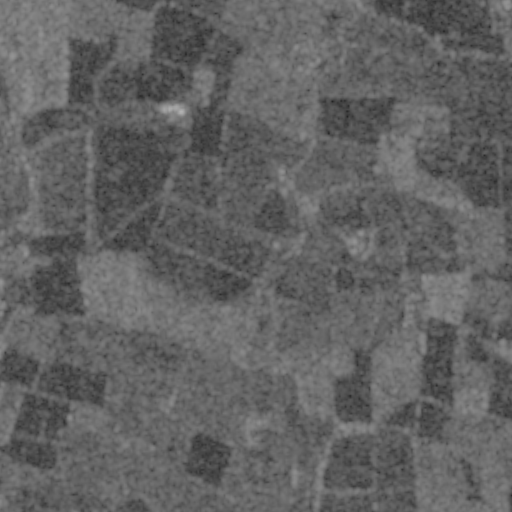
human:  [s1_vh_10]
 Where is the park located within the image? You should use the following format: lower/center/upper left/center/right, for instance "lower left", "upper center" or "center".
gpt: The park is located in the center left of the image.
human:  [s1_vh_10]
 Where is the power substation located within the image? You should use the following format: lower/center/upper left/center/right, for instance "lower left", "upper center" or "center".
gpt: The power substation is located in the center of the image.
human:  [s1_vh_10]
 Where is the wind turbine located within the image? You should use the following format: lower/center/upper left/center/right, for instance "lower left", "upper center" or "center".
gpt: The wind turbine is located in the lower left of the image.
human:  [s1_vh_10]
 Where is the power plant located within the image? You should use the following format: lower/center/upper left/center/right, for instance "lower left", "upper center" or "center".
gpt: There is no power plant in the image.

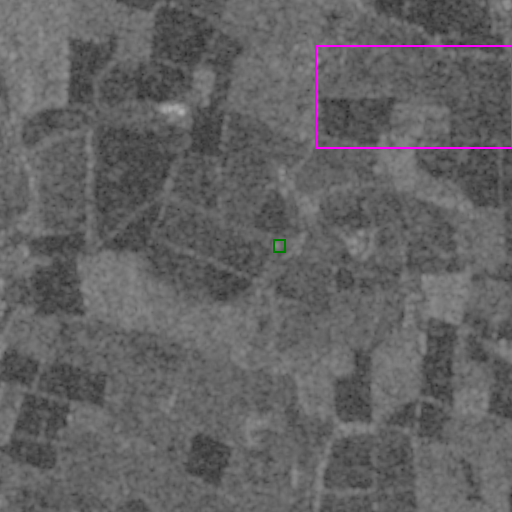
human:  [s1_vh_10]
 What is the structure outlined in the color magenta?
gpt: The structure outlined in magenta is a crop field.
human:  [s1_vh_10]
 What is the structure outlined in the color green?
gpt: The structure outlined in green is a power substation.
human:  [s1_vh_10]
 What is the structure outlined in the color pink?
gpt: There is no pink outline.